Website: apple
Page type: payment
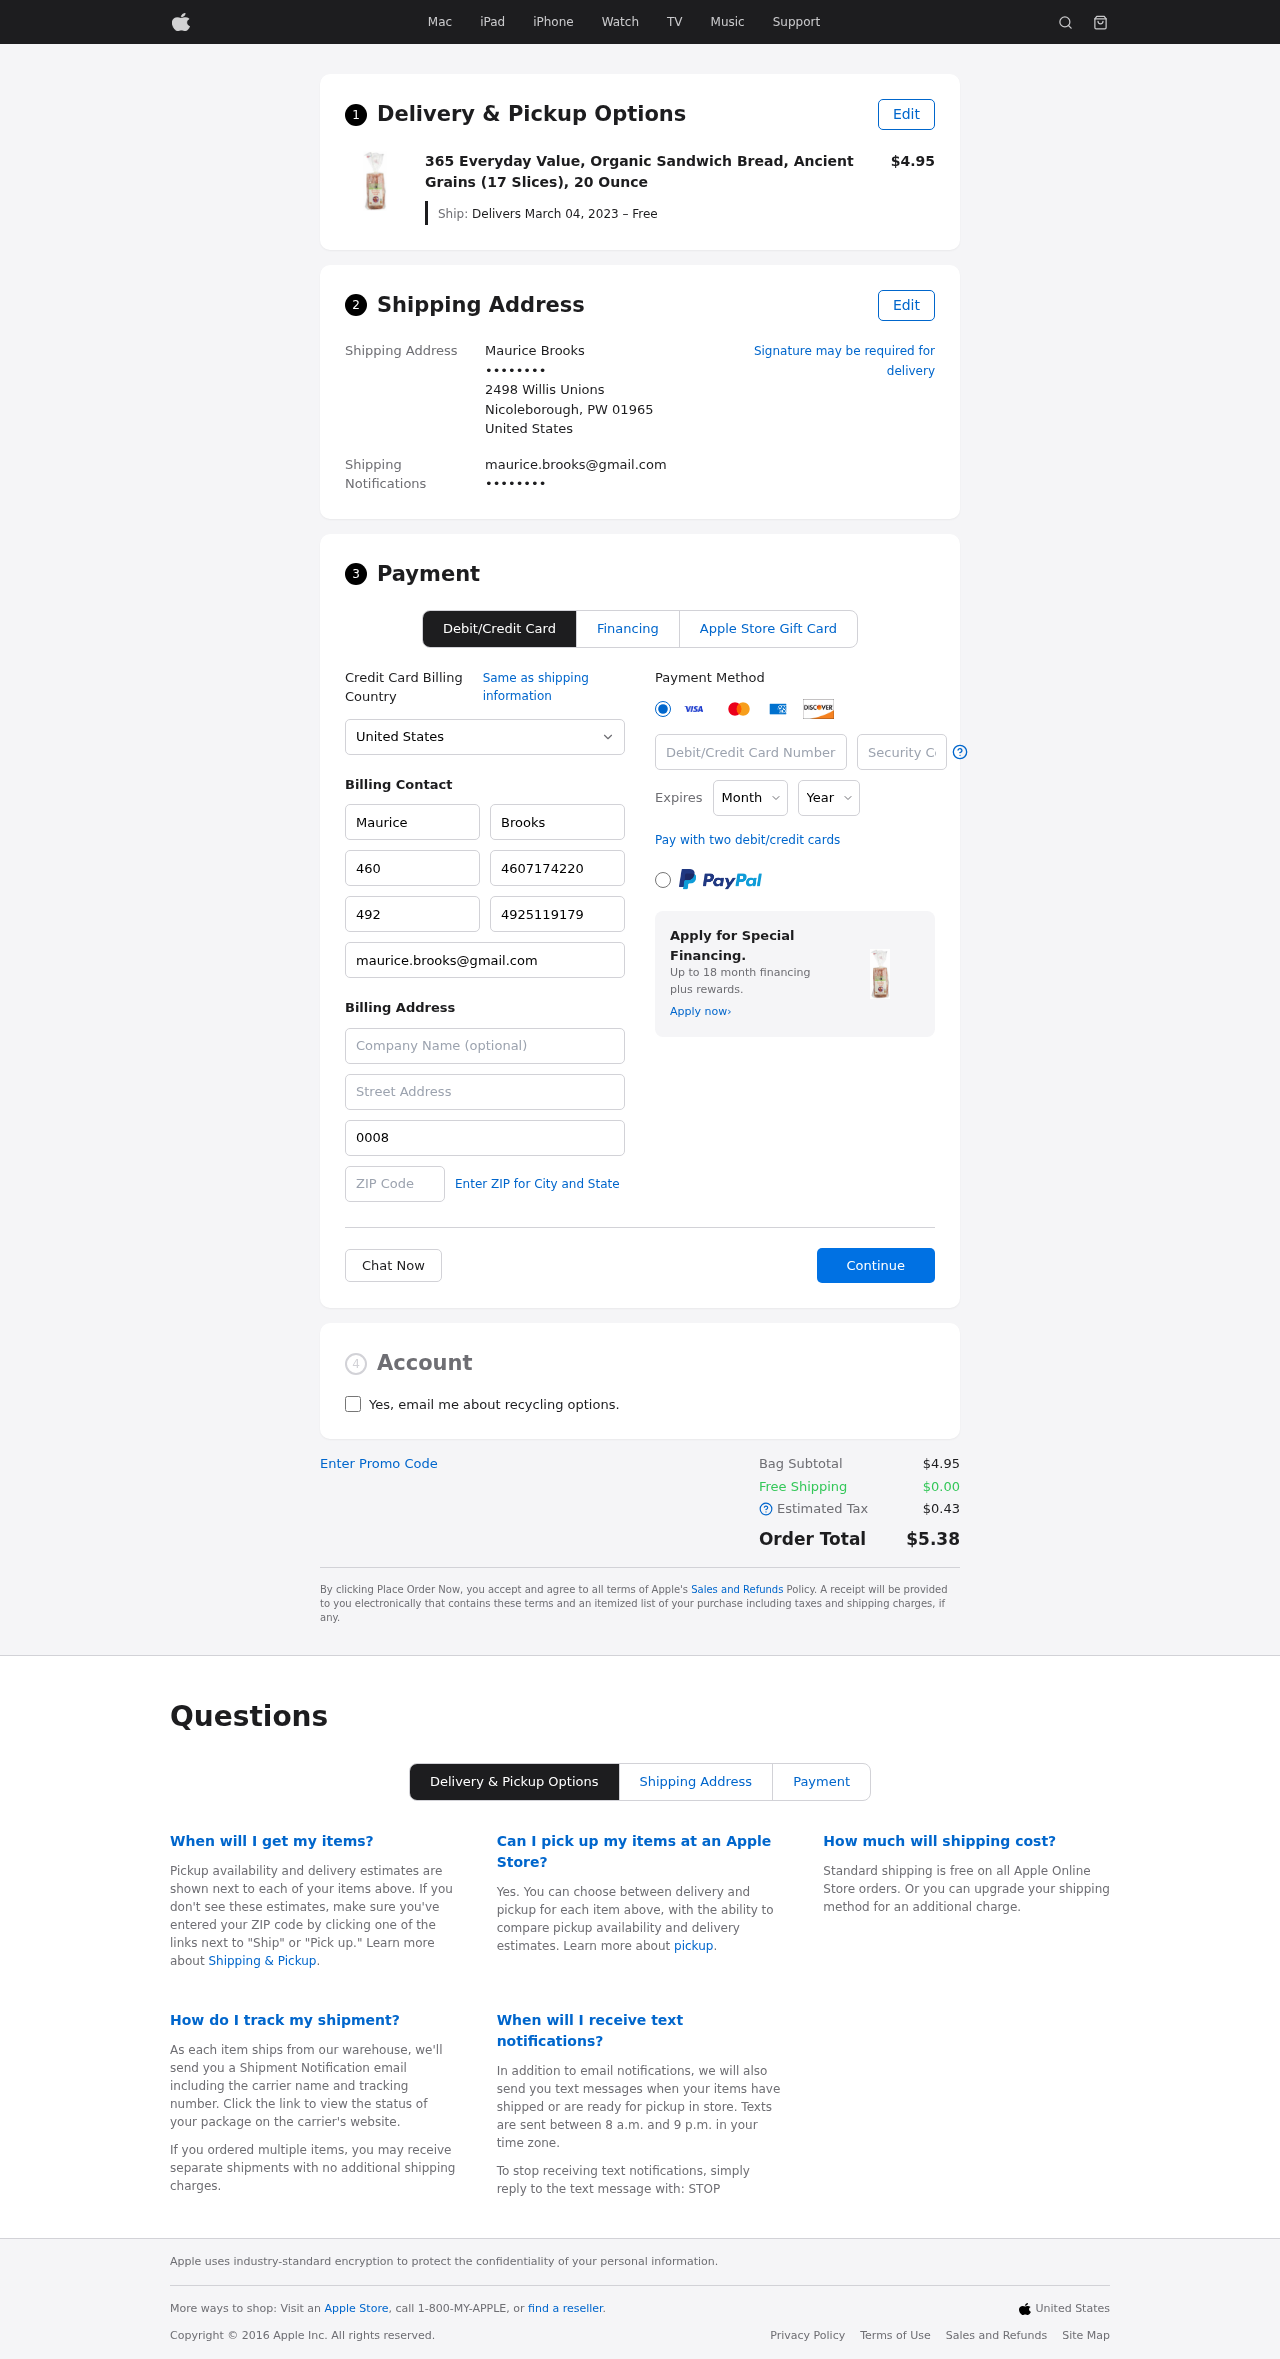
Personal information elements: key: PII_CARD_CVV
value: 7337
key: PII_CARD_EXPIRY_MONTH
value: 08
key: PII_CARD_EXPIRY_YEAR
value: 29
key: PII_CARD_NUMBER
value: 3746 6874 9255 545
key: PII_CITY_STATE_ZIP
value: Nicoleborough, PW 01965
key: PII_COUNTRY
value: United States
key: PII_EMAIL
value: maurice.brooks@gmail.com
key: PII_EMAIL2
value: maurice.brooks@gmail.com
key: PII_FIRSTNAME
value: Maurice
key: PII_FULLNAME
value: Maurice Brooks
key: PII_LASTNAME
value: Brooks
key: PII_PHONE3
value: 4607174220
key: PII_PHONE_ALT
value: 4925119179
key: PII_PHONE_ALT_AREA
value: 492
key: PII_PHONE_AREA
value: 460
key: PII_SECURITY_CODE
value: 0008
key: PII_STREET
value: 2498 Willis Unions
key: PII_PHONE
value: ••••••••
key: PII_PHONE2
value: ••••••••
Product elements: key: PRODUCT1_NAME
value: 365 Everyday Value, Organic Sandwich Bread, Ancient Grains (17 Slices), 20 Ounce
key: PRODUCT1_PRICE
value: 4.95
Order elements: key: ORDER_DELIVERY_DATE
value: Delivers March 04, 2023 – Free
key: ORDER_SUBTOTAL
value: $4.95
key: ORDER_SHIPPING_COST
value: $0.00
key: ORDER_TAX
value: $0.43
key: ORDER_TOTAL
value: $5.38